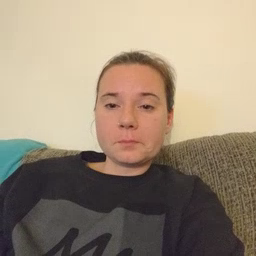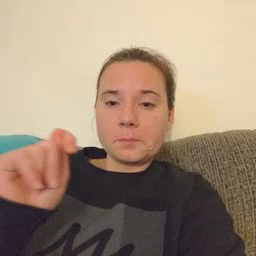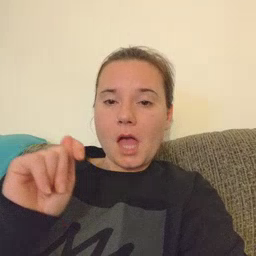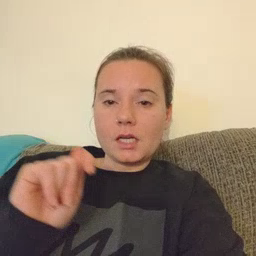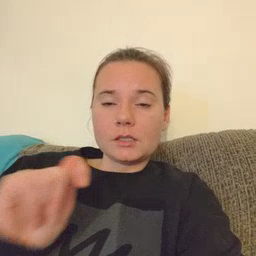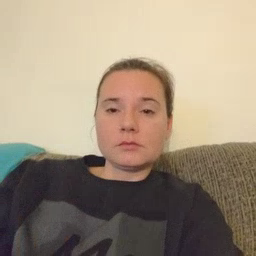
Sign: potty